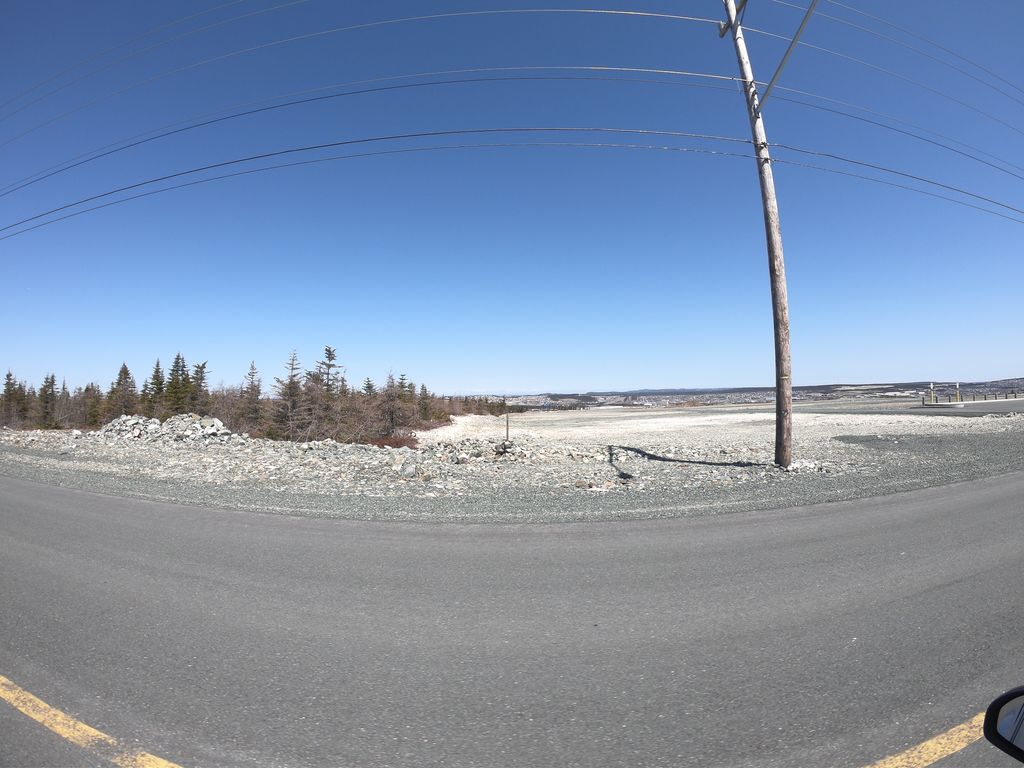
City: st_johns